Interaction volume radius: 5 \u00c5
Interaction volume height: 25 \u00c5
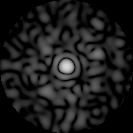
Disorder parameter: 0.8433